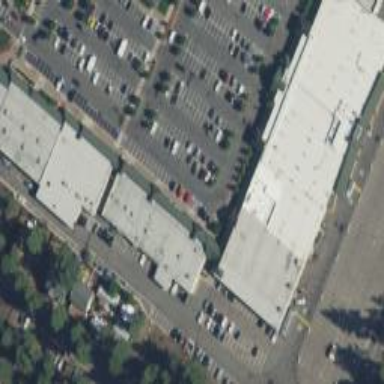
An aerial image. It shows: Parking area with asphalt surface.